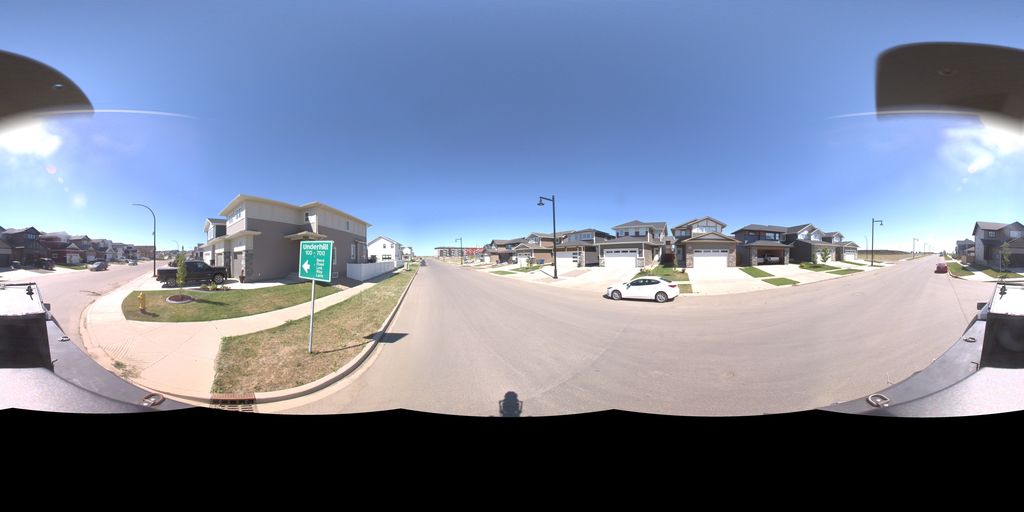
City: saskatoon